Field crop: maize
Growth stage: 2
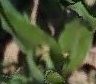
Species: maize